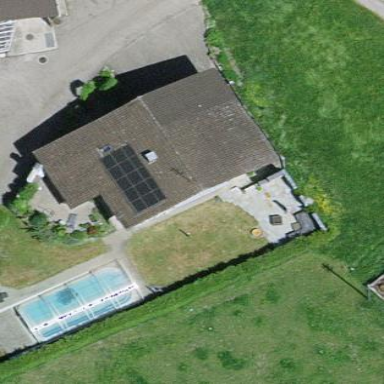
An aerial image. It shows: Detached building with gabled roof.